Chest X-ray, PA view. Patient: 17 years old, sex F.
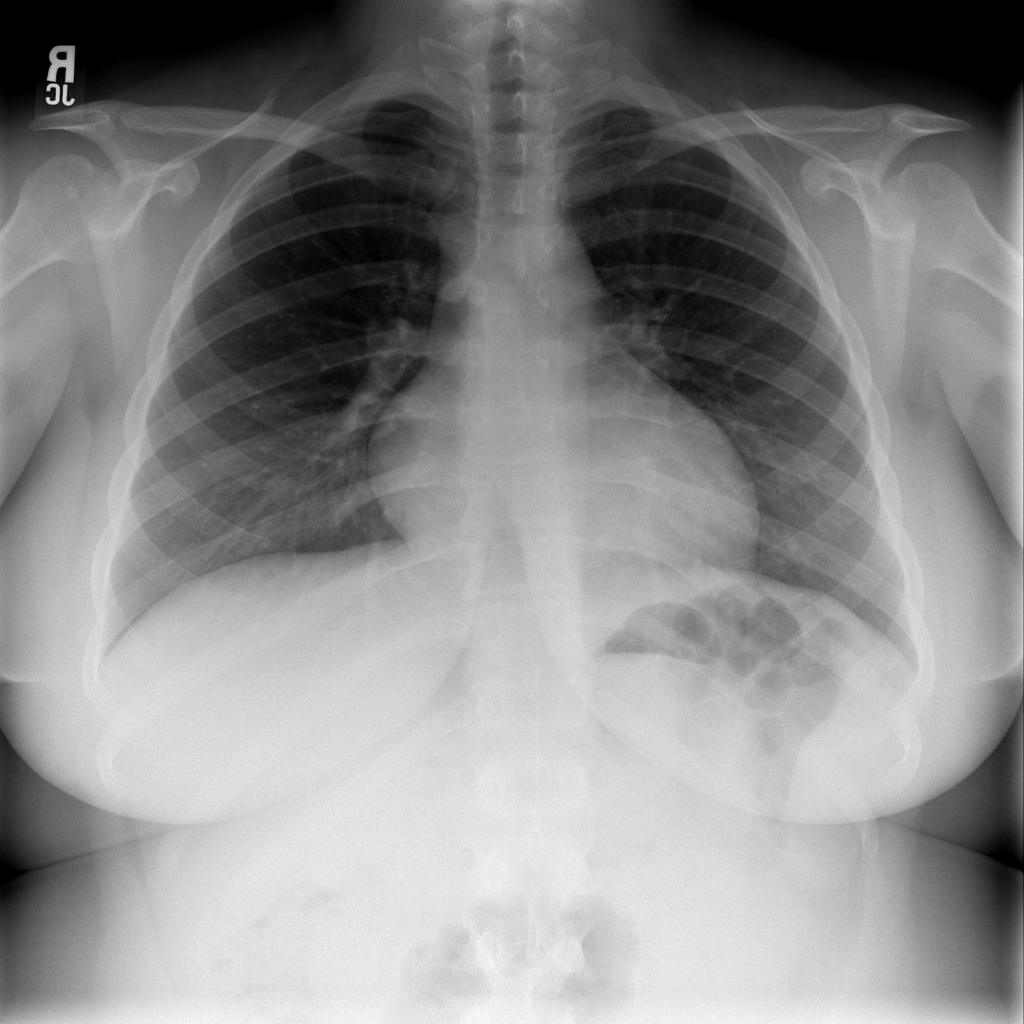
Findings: No Finding